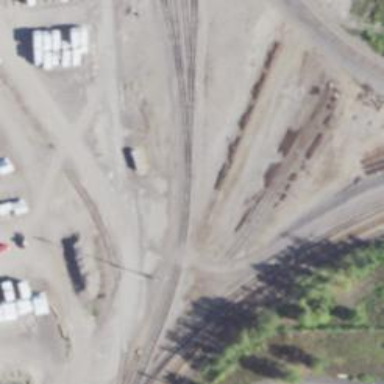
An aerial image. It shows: Abandoned railway.